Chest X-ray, AP view. Patient: 73 years old, sex F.
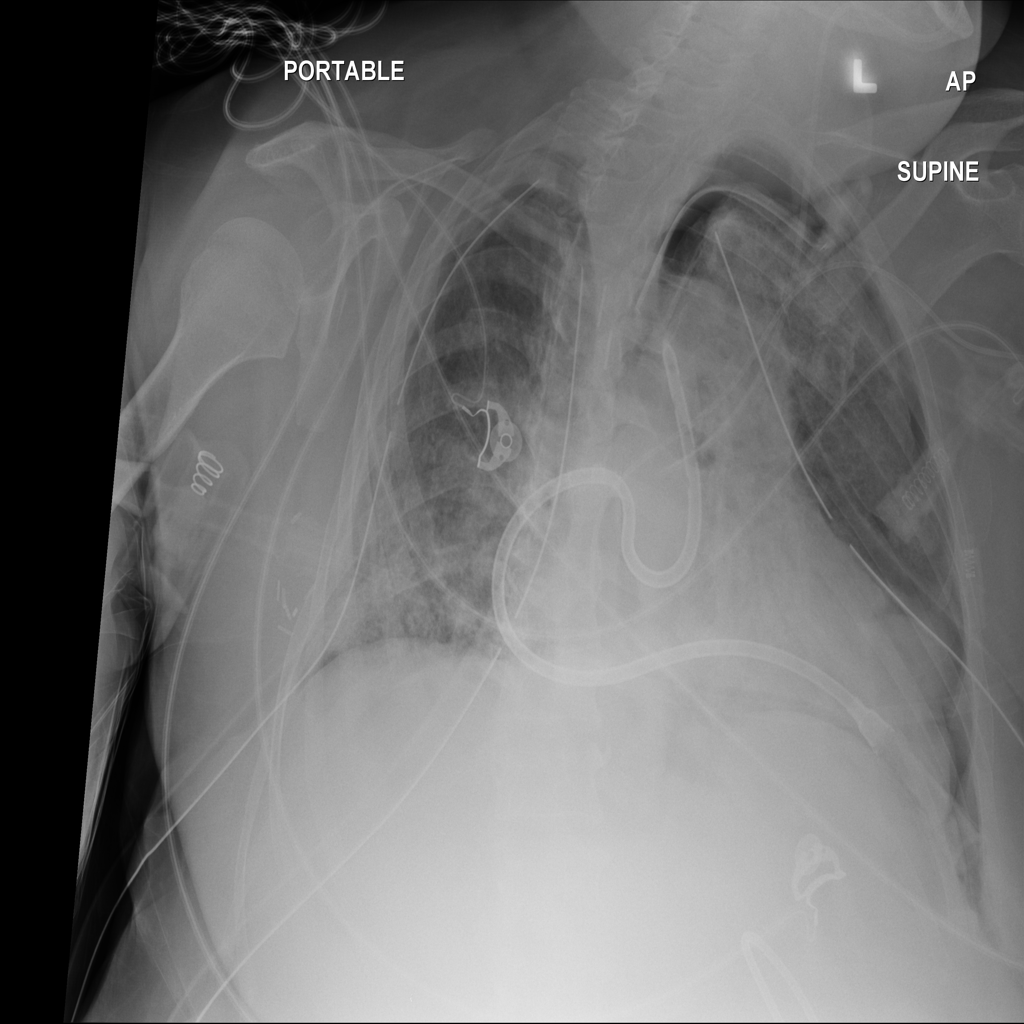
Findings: Pneumothorax